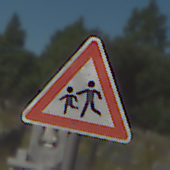
Verkehrszeichen: KinderRechts
Umgebung: Outdoor, Special
Tageszeit: Midday
Wetter: PartlyCloudy
Licht: Natural
Jahreszeit: NotSpecified
Kontrast: HighContrast